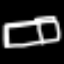
Label: bed